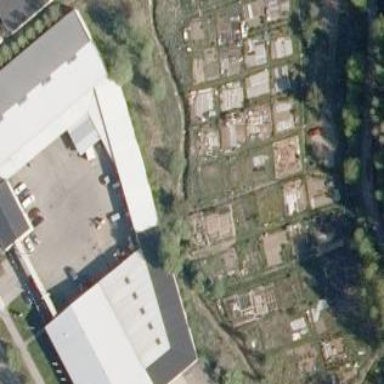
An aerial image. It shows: Industrial building with gabled roof.